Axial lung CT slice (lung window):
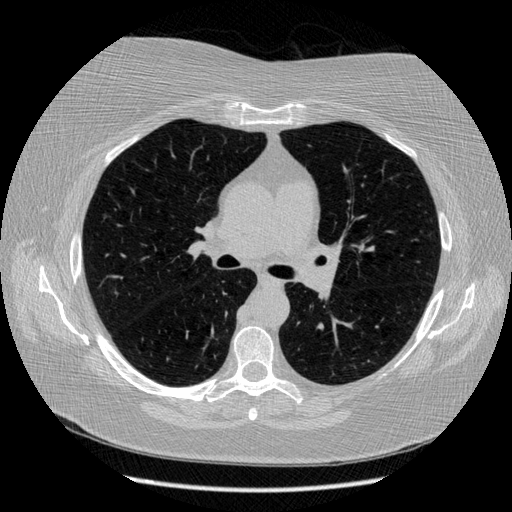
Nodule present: no